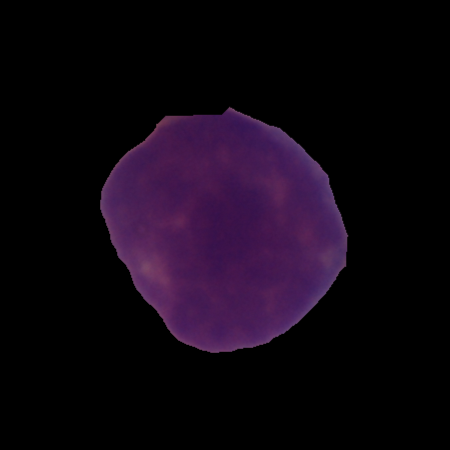
Label: cancer